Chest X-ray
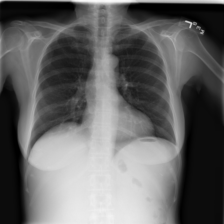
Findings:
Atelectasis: negative
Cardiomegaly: negative
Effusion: negative
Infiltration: negative
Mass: negative
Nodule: negative
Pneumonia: negative
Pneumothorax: negative
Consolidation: negative
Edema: negative
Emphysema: negative
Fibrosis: negative
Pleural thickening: negative
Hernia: negative